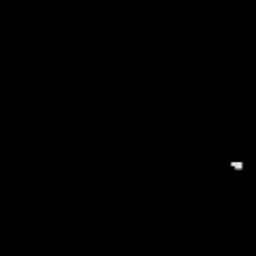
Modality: T2w
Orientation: sagittal
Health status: healthy
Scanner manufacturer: siemens
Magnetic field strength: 3 T
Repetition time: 12 s
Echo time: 0.092 s